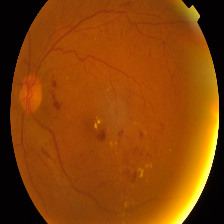
Diabetic retinopathy grade: Proliferative DR